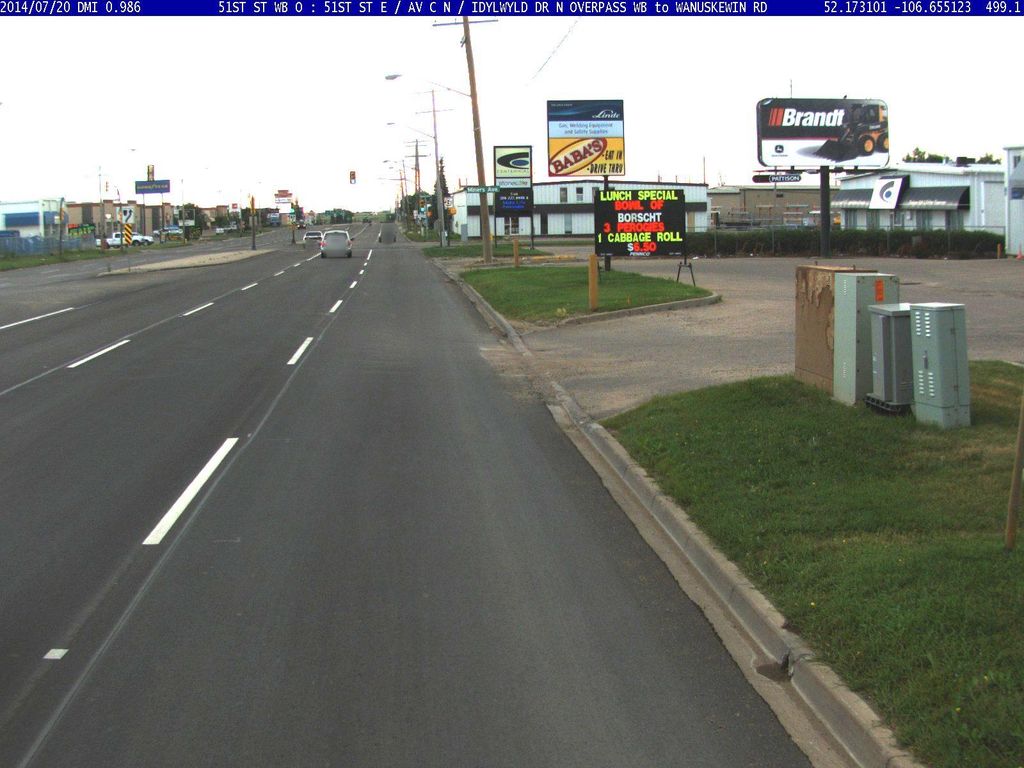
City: saskatoon